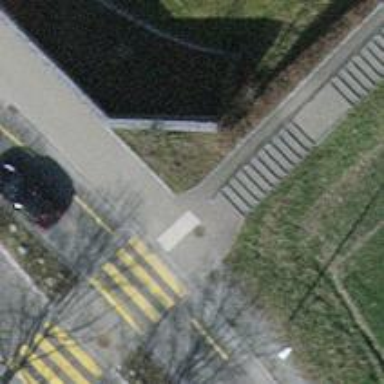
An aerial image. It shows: Concrete steps with ramp.